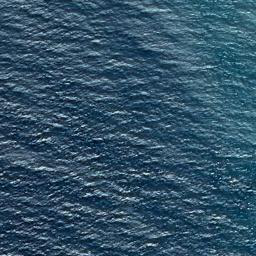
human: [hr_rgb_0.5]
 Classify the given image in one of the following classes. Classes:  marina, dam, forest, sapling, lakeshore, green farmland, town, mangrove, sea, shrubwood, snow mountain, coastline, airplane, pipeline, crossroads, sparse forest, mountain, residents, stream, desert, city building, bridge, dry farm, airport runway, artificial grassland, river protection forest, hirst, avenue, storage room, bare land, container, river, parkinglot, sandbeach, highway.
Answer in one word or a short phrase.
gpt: sea